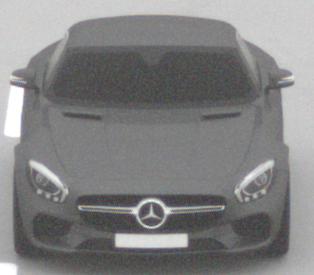
Make: Mercedes-Benz
Model: AMG GT Coupé
Detailed model: AMG GT (190) Coupé
Model produced from: 2014/10
Model produced until: 2017/01
Doors: 2
Color: gray
Road condition: dry road
Daytime: midday
Contrast: low contrast